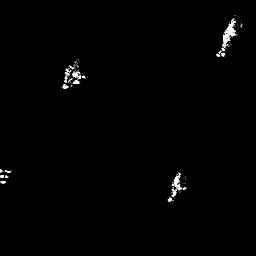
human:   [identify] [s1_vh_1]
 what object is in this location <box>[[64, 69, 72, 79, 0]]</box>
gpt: <ref>1 medium ship at the bottom</ref>

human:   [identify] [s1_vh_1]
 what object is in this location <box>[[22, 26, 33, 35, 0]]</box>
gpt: <ref>1 medium ship at the left</ref>

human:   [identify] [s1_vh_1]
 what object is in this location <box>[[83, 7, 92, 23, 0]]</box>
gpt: <ref>1 medium ship at the top right</ref>